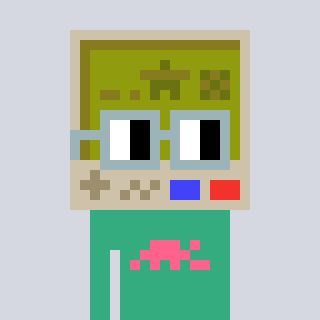
a pixel art character with square dark gray glasses, a gameboy-shaped head and a teal-colored body on a cool background